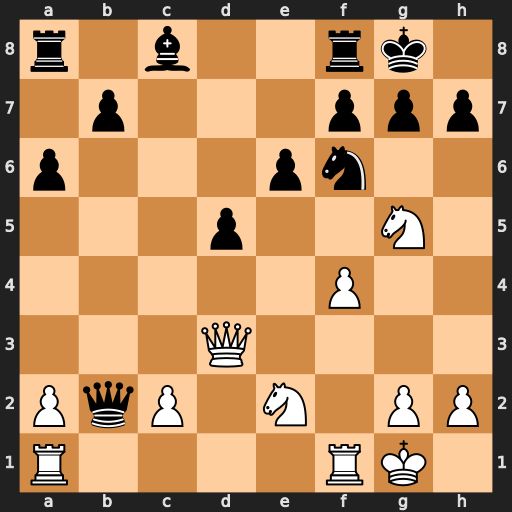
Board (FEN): r1b2rk1/1p3ppp/p3pn2/3p2N1/5P2/3Q4/PqP1N1PP/R4RK1
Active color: w
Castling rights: -
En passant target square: -
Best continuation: Rfb1 Qb5 Rxb5